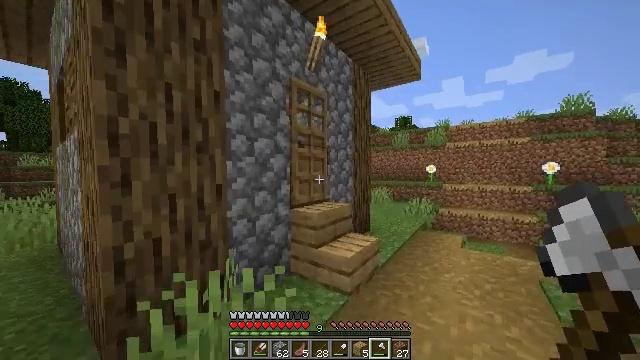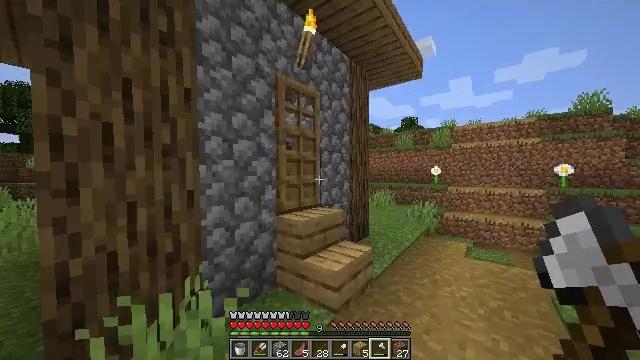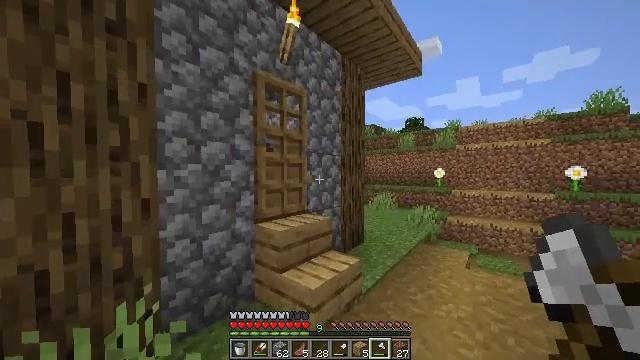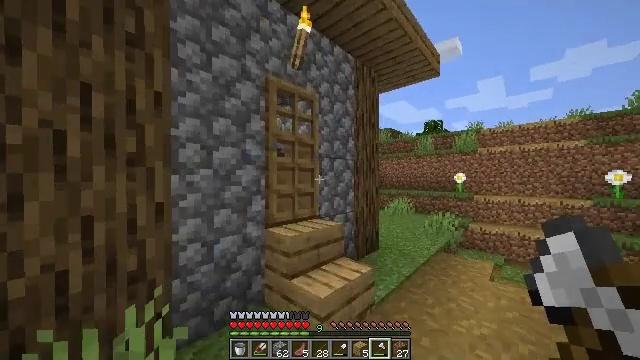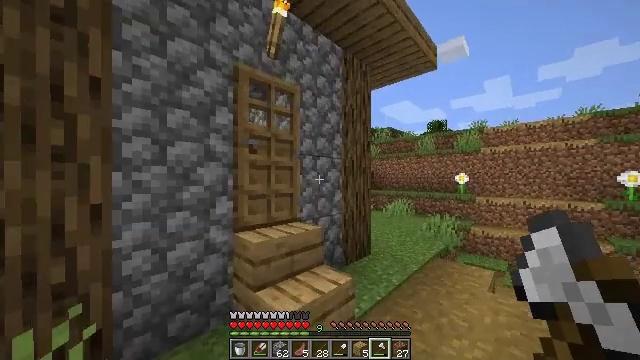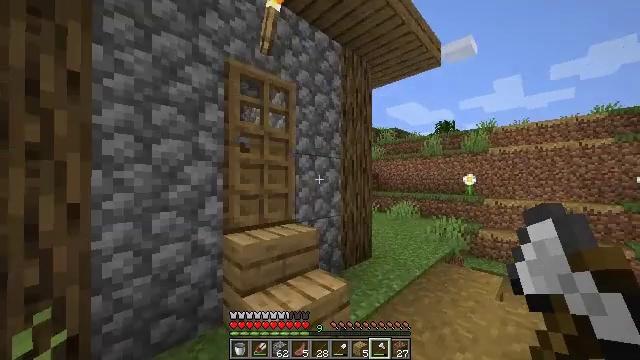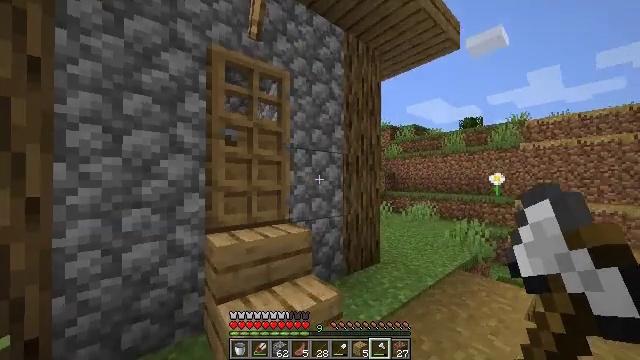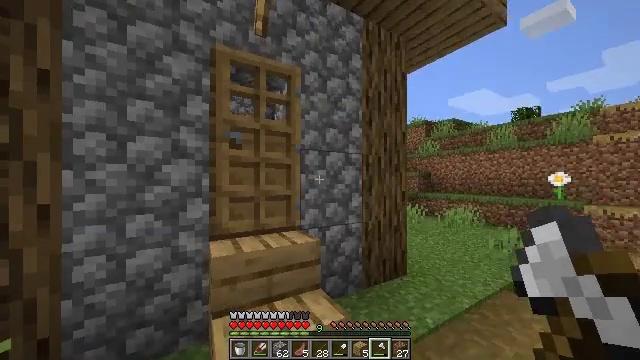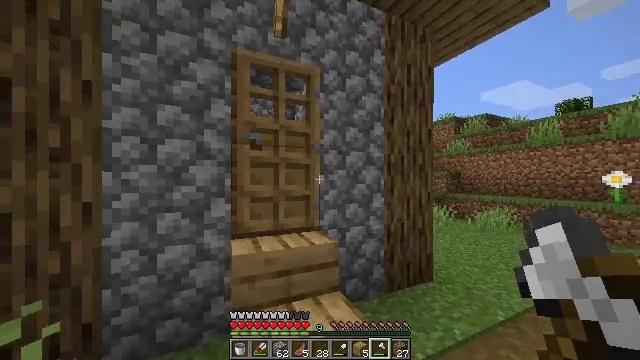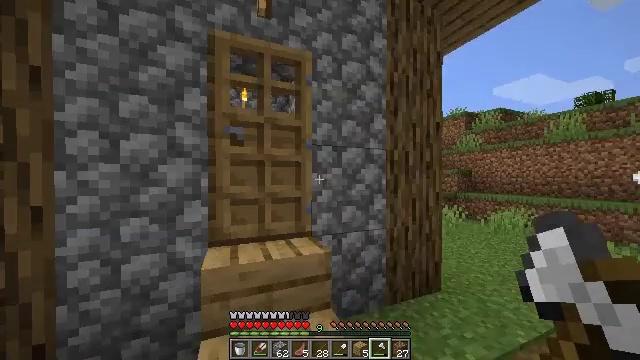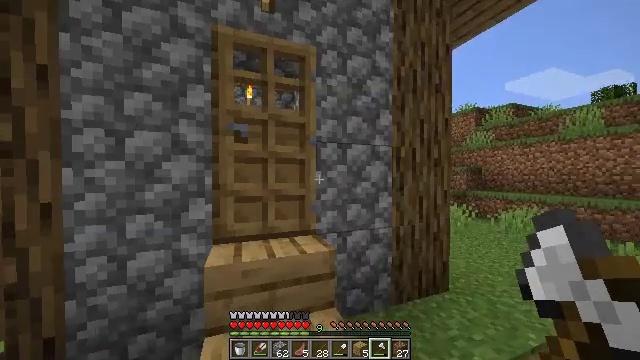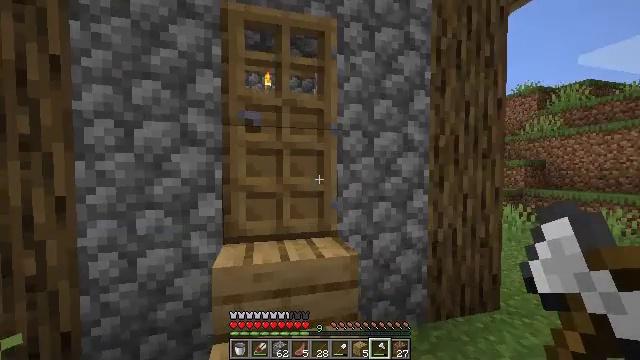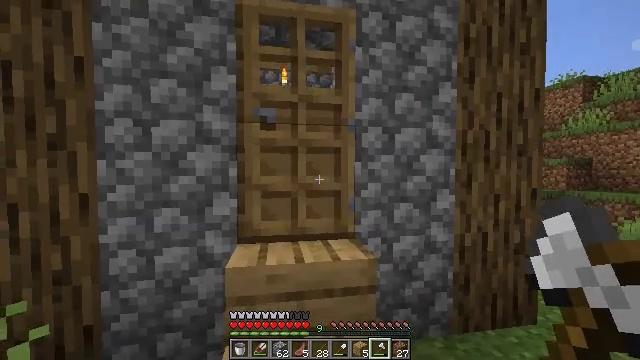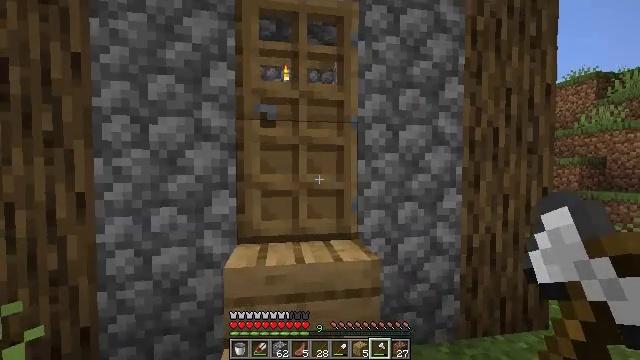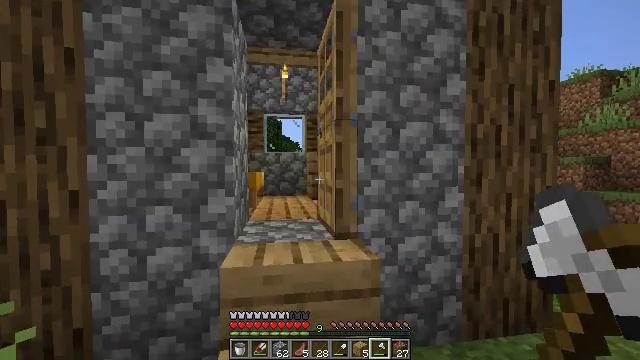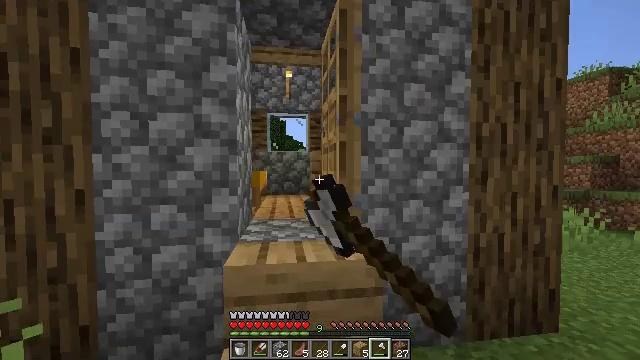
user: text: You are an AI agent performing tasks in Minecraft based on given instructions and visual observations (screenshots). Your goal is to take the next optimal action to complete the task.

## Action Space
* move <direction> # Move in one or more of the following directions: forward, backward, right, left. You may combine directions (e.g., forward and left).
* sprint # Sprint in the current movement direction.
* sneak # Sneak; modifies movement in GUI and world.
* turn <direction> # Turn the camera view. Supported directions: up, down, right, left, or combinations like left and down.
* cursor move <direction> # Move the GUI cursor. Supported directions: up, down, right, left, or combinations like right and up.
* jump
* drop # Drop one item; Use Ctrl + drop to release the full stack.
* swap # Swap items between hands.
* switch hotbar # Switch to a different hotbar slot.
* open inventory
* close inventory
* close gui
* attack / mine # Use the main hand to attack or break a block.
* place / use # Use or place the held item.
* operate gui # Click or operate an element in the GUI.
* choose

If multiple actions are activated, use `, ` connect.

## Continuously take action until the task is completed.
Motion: motion action
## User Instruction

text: Gather the yellow bed by attacking it.
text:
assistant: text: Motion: move forward and move right, sprint, turn left
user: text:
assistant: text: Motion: move forward and move right, sprint, turn left
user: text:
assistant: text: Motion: move forward and move right, sprint, turn left and up
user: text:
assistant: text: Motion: move forward and move right, sprint, turn left
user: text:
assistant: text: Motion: move forward and move right, sprint, turn left
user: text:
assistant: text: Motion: move forward and move right, sprint, turn left
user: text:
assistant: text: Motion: move forward and move right, sprint, turn left
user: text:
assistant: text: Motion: move forward, sprint, turn left
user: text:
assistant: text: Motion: turn left
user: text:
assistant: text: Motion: turn left
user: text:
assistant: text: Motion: turn left and down
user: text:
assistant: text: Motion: turn left
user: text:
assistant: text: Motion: no_op
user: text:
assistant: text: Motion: use / place
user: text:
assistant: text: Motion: use / place
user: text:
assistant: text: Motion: use / place
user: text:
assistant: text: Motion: use / place
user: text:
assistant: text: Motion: move forward
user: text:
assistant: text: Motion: move forward
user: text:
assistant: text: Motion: move forward, turn left and down
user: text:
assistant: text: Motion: move forward, turn left and down
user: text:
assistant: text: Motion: move forward, turn down
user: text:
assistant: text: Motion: move forward, turn down
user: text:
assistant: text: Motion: move forward, turn down
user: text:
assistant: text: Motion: move forward, turn down
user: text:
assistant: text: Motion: move forward, turn down
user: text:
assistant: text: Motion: move forward, turn down
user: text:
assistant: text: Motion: move forward, turn down
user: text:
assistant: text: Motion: move forward, turn down
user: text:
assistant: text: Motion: move forward, turn down